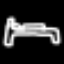
Label: bed